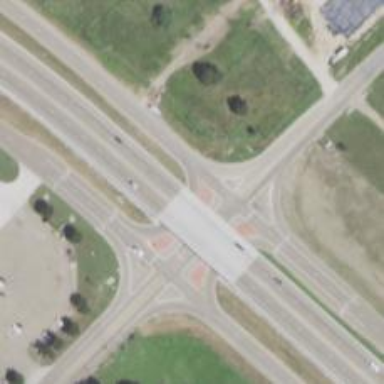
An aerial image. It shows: Secondary link road with turnaround junction.